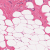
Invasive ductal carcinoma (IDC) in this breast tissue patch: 0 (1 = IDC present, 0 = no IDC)